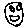
Label: smiley face